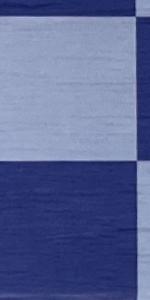
Label: Empty